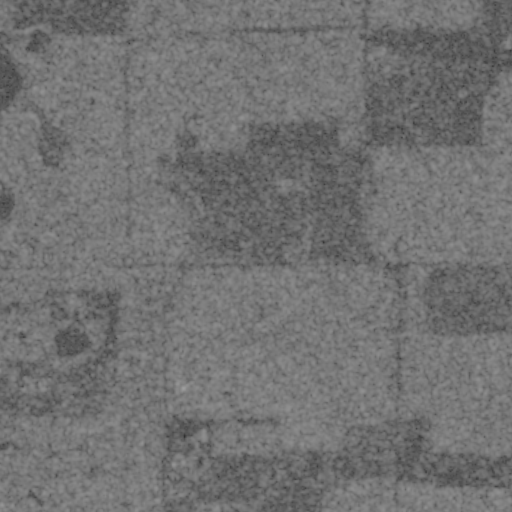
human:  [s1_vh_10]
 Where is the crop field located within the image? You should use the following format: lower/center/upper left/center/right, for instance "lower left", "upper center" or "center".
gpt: The crop field is located in the lower right of the image.
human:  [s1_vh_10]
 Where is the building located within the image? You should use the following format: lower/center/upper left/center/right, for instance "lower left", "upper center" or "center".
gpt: The building is located in the lower right of the image.
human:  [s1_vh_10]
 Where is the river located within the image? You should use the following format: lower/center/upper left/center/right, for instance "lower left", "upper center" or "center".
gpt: The river is located in the lower of the image.
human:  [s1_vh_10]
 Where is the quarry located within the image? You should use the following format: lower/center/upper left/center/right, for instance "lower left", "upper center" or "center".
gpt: There is no quarry in the image.

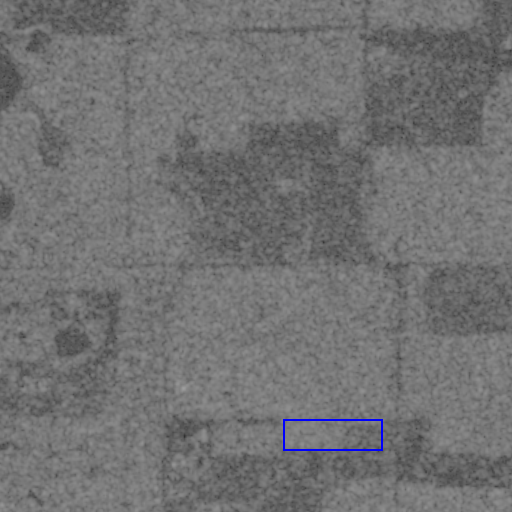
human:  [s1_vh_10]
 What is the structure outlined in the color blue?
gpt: The structure outlined in blue is a crop field.
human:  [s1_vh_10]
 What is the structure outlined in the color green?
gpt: There is no green outline.